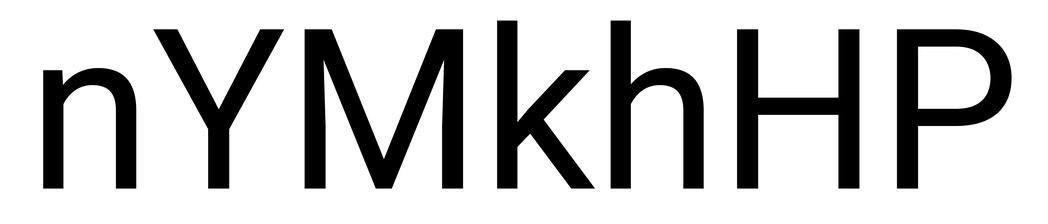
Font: Roboto_Regular